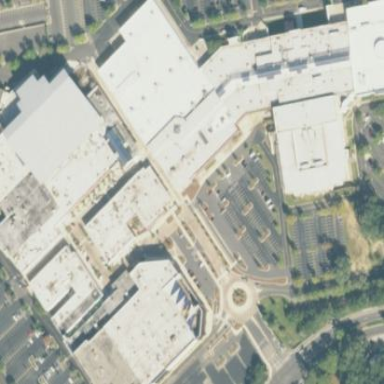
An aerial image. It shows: Retail area that is mall.